Question: '''
var app = angular.module('tableTest', ['datatables']);
app.controller('TableCtrl',function ($scope,$compile,DTOptionsBuilder, DTColumnBuilder) {
$scope.showUpdateForm = function(code,reason,startTime,endTime,transactionGroup,geoGroup,transactionGroup) {
$scope.$parent.code = code;
$scope.$parent.reason = reason;
$scope.$parent.startTime = startTime.split(' ')[1].substring(0,startTime.split(' ')[1].lastIndexOf(':'));
$scope.$parent.endTime = endTime.split(' ')[1].substring(0,endTime.split(' ')[1].lastIndexOf(':'));
$scope.$parent.startDate = startTime.split(' ')[0];
$scope.$parent.endDate = endTime.split(' ')[0];
$scope.$parent.transactionGroup = transactionGroup;
$scope.$parent.geoGroup = geoGroup;
$scope.$parent.group = transactionGroup;
$scope.$parent.getGeographyList();
$scope.$parent.getTransactionsList();
}
var vm = this;
vm.dtOptions = DTOptionsBuilder.newOptions()
.withOption('ajax', {
url: '<some url>',
type: 'GET'
})
.withDataProp('data')
.withOption('serverSide', true)
.withOption('createdRow', function(row, data, dataIndex) {
$compile(angular.element(row).contents())($scope);
})
.withOption('responsive', true).withOption('bAutoWidth', false)
.withPaginationType('full_numbers');
vm.dtColumns = [
DTColumnBuilder.newColumn('group').withTitle('Group').withOption('bSortable',true),
DTColumnBuilder.newColumn('startTime').withTitle('Start').withOption('bSortable',true),
DTColumnBuilder.newColumn('endTime').withTitle('End').withOption('bSortable',true),
DTColumnBuilder.newColumn('status').withTitle('Status').withOption('bSortable',true),
DTColumnBuilder.newColumn('reason').withTitle('Reason').withOption('bSortable',true).withOption('sWidth', '20%'),
DTColumnBuilder.newColumn('transactionGroup').withTitle('Transaction Group').withOption('bSortable',true),
DTColumnBuilder.newColumn('geoGroup').withTitle('Geo Group').withOption('bSortable',true),
DTColumnBuilder.newColumn('group').withTitle('Current Status').renderWith(function(data, type, full, meta) {
var arr = full.endTime.split(/-|\s|:/);
var endTime = new Date(arr[0], parseInt(arr[1])-1, arr[2], arr[3], arr[4], arr[5]);
arr = full.startTime.split(/-|\s|:/);
var startTime = new Date(arr[0], parseInt(arr[1])-1, arr[2], arr[3], arr[4], arr[5]);
var currentTime = new Date();
var color = ['#2196F3','#009688'];
var currentStatus = ['INACTIVE','ACTIVE']
var index;
if(startTime.getTime() <= currentTime.getTime() && currentTime.getTime() <= endTime.getTime()) {
index = 1;
} else {
index = 0;
}
return '<span style="background : '+color[index]+';color: #FFF;font-weight: 500;" class="currentStatus"> &nbsp;&nbsp;'+currentStatus[index]+'&nbsp;&nbsp; </span>';
}).notSortable(),
DTColumnBuilder.newColumn('code').withTitle('').notSortable().renderWith(function(data, type, full, meta) {
return '<div class="btn-group" > <label class="btn btn-primary"><input type="radio" name="blockedTransaction" ng-click="showUpdateForm(''+full.code+'',''+full.reason+'',''+full.startTime+'',''+full.endTime+'',''+full.transactionGroup+'',''+full.geoGroup+'',''+full.transactionGroup+'')" ng-model="blockedTransaction" data-toggle="modal" data-target="#updateForm" data-whatever="@getbootstrap" >EDIT</label></div>';
})
];});
'''
The above code is my table controller. The problem is that I am not able to set the column width. When there is a lot of data for a column, the table resizes and it goes out of its page. What is wrong in the code. What is right key value pair to be put in "withOption" so that it sets the width of the column properly.
<URL> and
<URL>

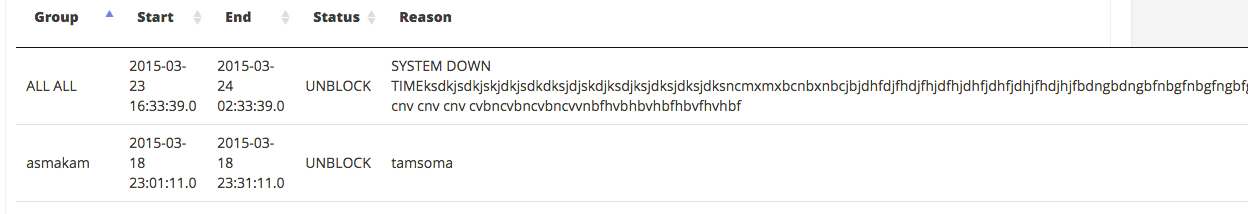
Answer: Since your test is using a long word without any space, you will need to use the <URL>.
See this <URL> for example:
'''
.dataTable td {
word-break: break-all;
}
'''